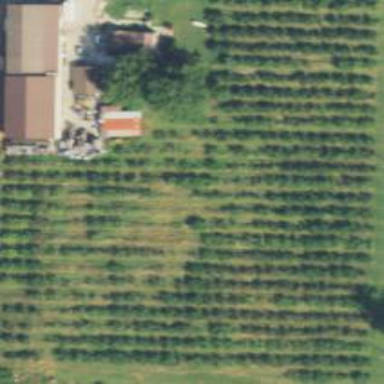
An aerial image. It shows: Orchard.